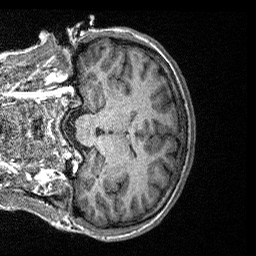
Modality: T1w
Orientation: coronal
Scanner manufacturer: siemens
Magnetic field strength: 3 T
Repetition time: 2.3 s
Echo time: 0.00226 s